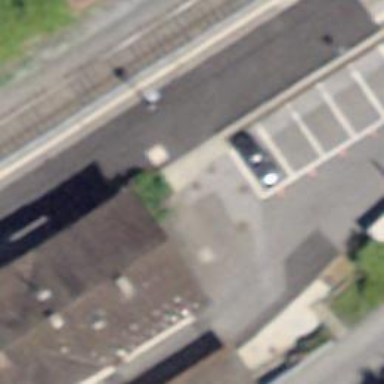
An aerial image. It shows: Bus stop with platform for public transport.